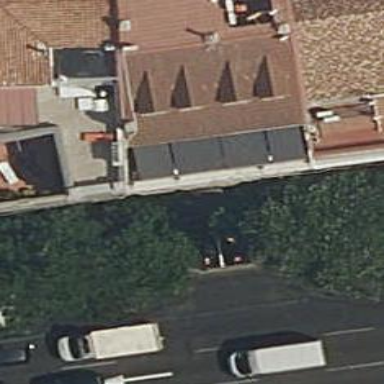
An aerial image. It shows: Restaurant.